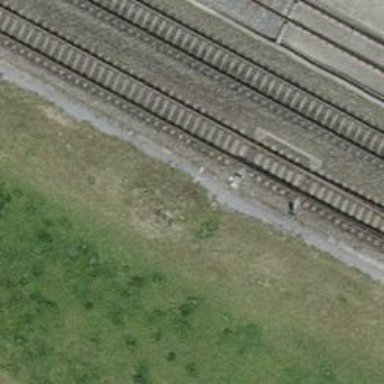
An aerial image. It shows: Railway switch.